Question: Im trying to have a blueprint layout wich is 950px so I do something like the image below:

Like regular the 950px container ( right box ) is floating center page
Now I'm in the need of having a #menu div floating left towards this 950px box, it should be positioned left to this #container 950px div and have a fixed width.
How can such a thing be accomplished? I tried already several css tricks to no avail, i know there is liquid layout but then the space between #menu and #container will become to big I want that space to be fixed like in below example say 20px the blueprint default.
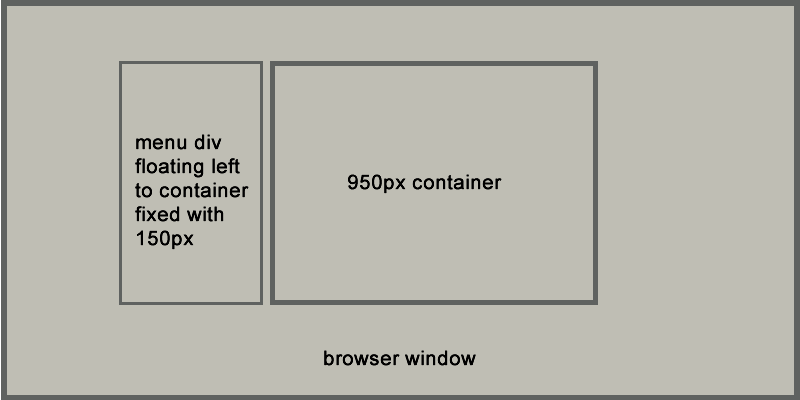
Answer: if i understood your question this will do what you want:
'''
body, html
{
width: 100%;
}
<div style="margin: 0 auto; width: 1100px">
<div style="width: 150px; float:left;">
menu
</div>
<div style="width: 950px; float:left;">
right part
</div>
</div>
'''